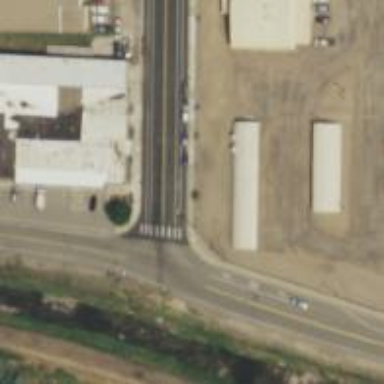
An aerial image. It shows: Stop road.